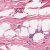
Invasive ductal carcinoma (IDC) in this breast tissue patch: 1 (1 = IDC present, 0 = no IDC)